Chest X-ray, PA view. Patient: 40 years old, sex M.
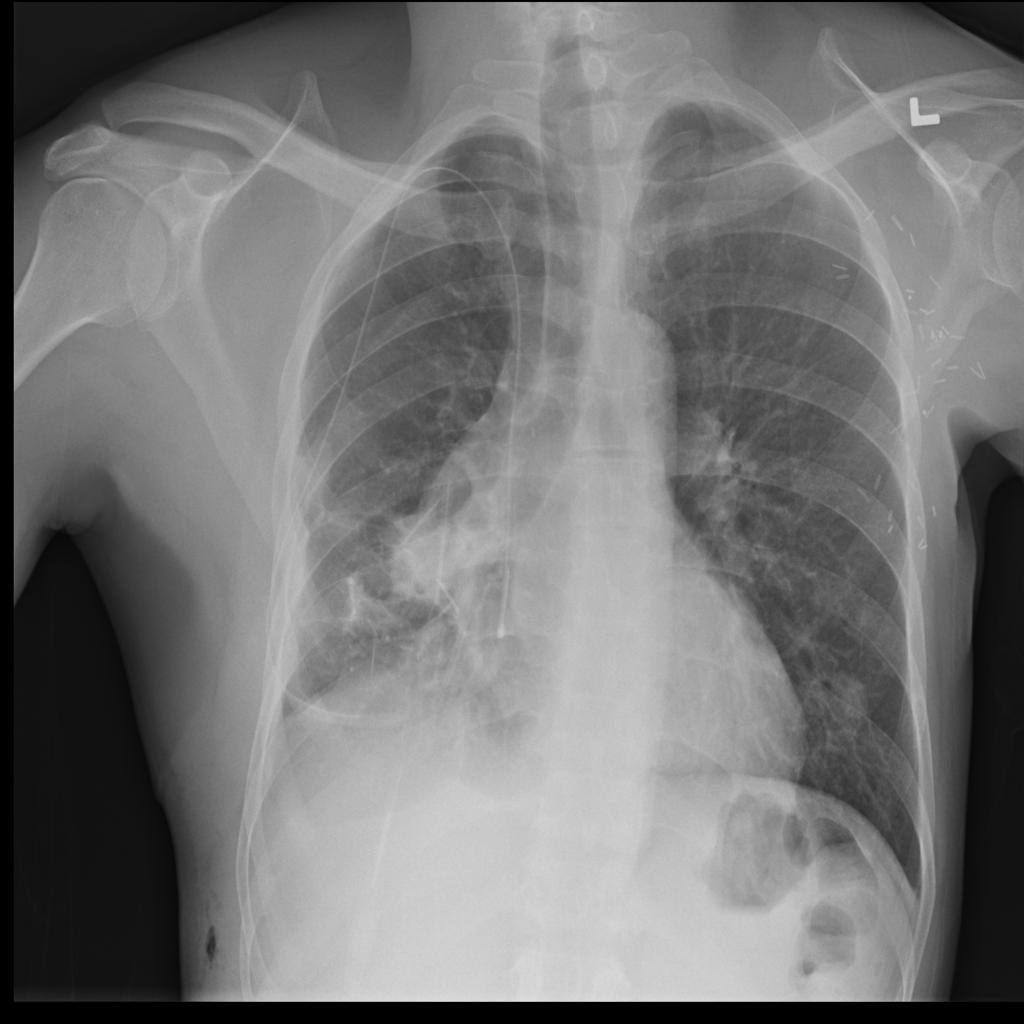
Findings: No Finding